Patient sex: F
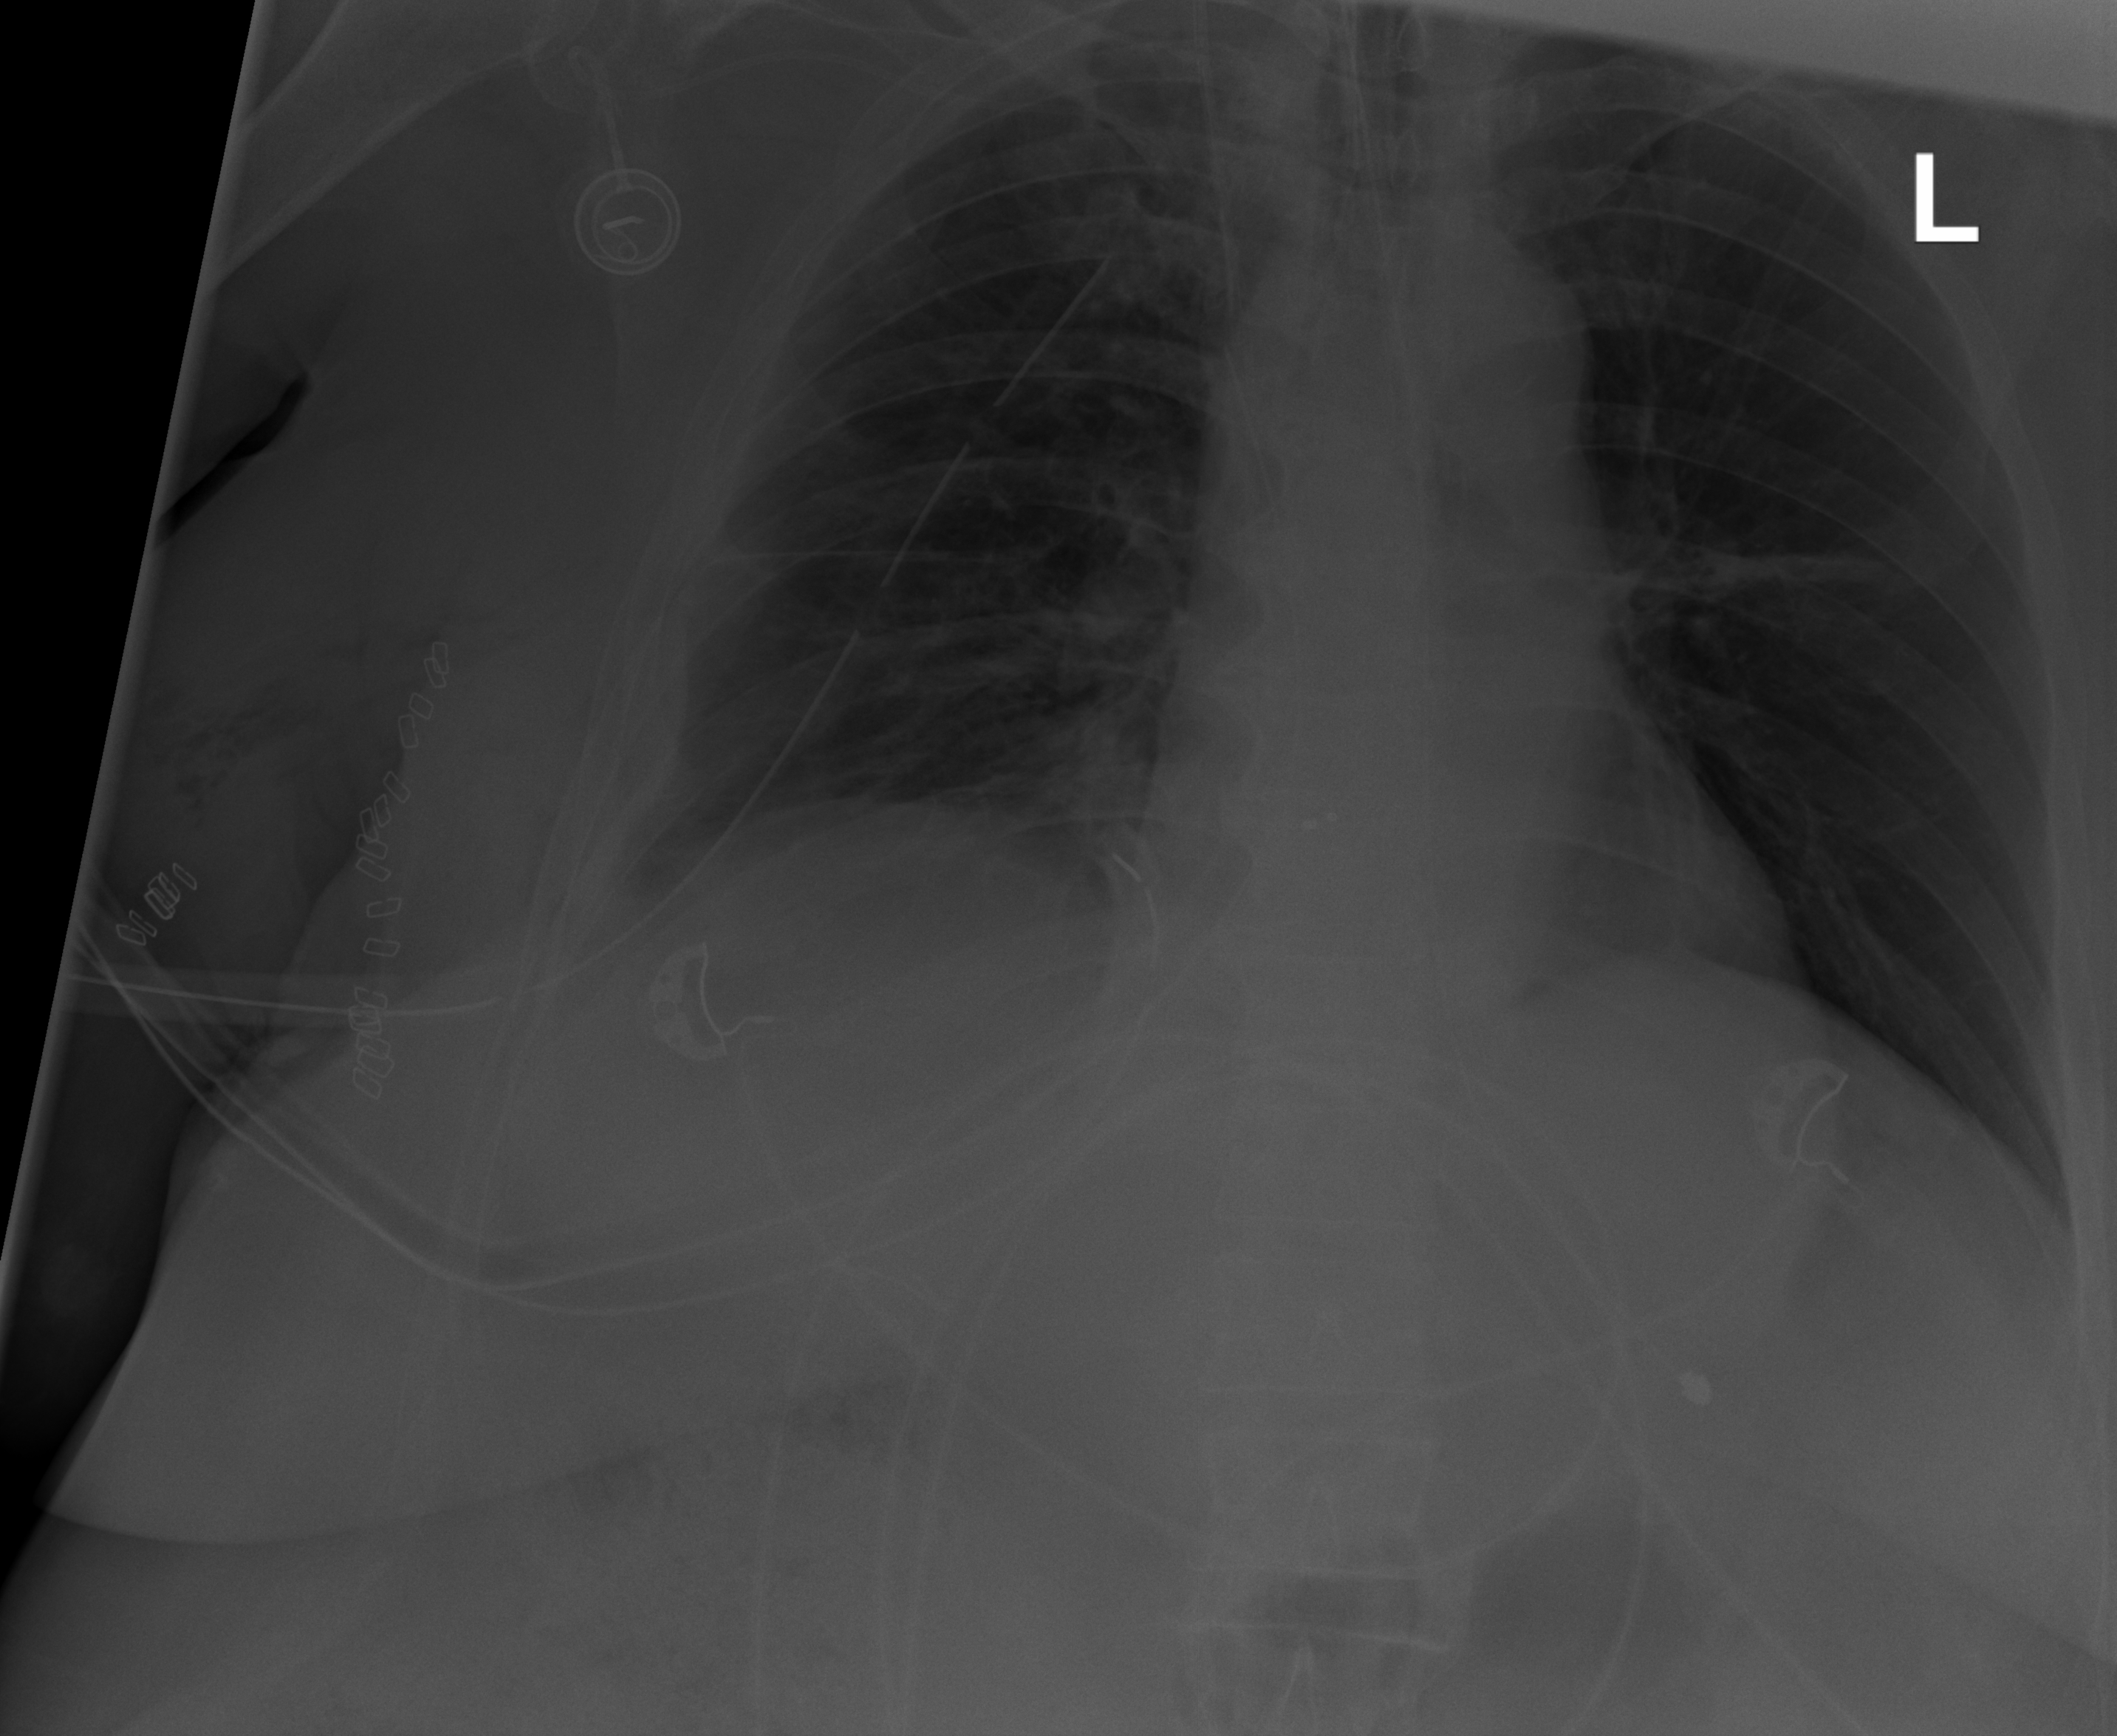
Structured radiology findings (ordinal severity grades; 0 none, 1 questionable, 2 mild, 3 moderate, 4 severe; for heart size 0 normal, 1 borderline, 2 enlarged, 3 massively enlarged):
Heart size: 0
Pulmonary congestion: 0
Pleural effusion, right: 2
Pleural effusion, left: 0
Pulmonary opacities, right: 0
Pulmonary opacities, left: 0
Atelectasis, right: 2
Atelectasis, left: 0